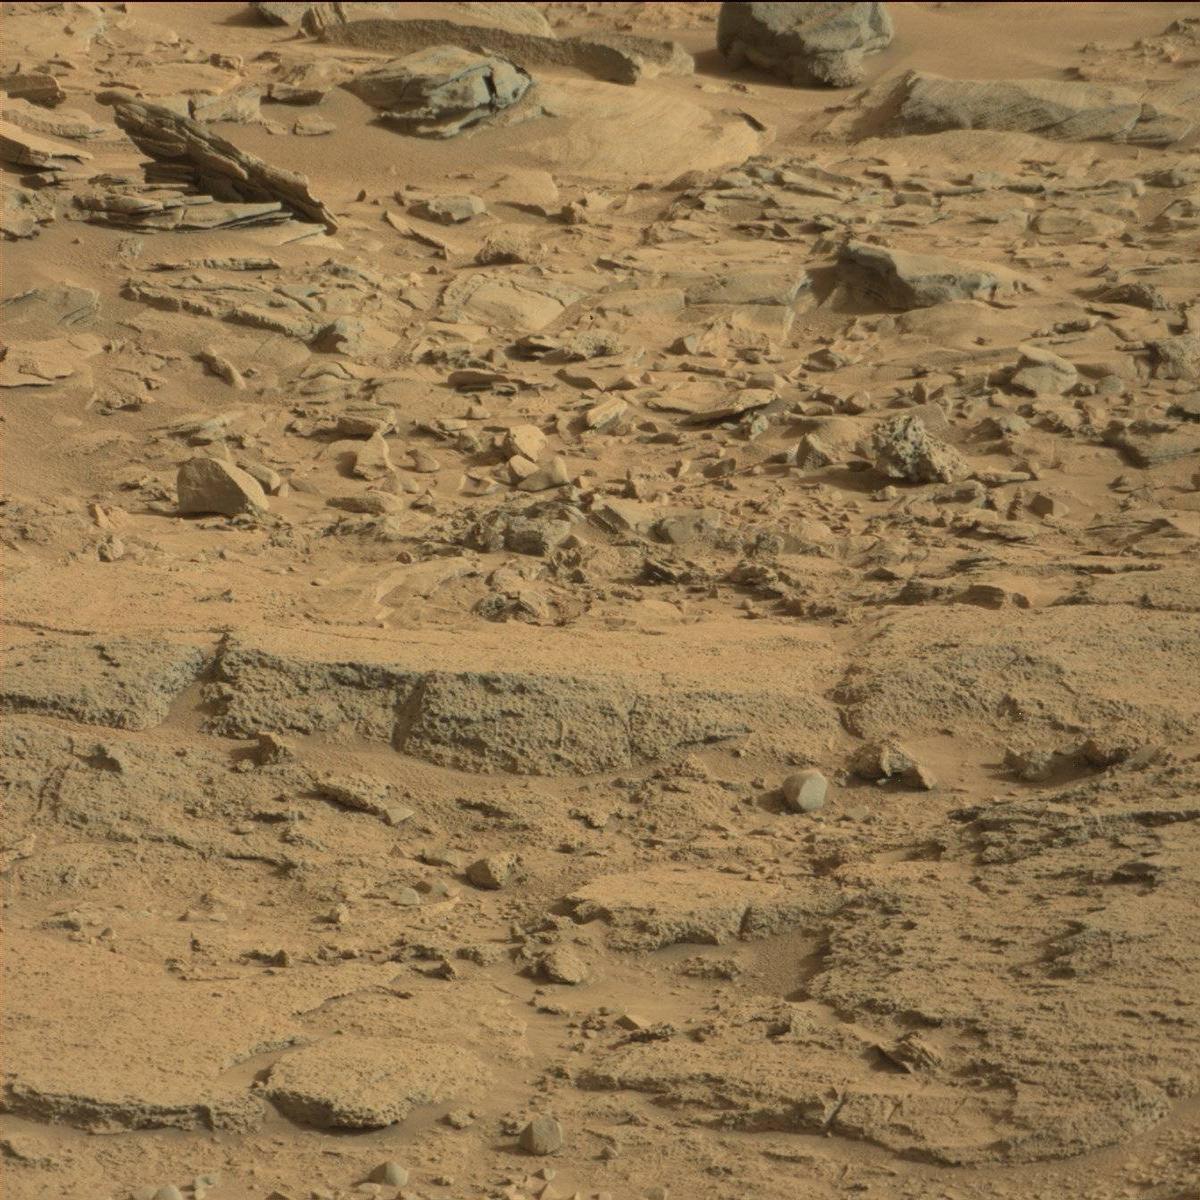
Terrain classes present: Bedrock, Sand / Soil